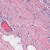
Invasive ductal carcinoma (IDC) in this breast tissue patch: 1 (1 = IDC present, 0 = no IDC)